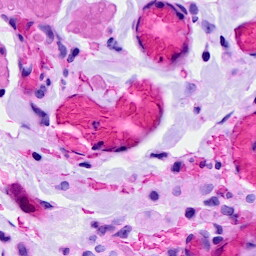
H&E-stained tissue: Ovarian